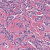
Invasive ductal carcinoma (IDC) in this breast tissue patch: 1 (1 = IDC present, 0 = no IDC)